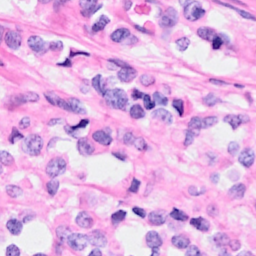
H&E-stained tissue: Breast